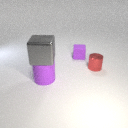
large purple rubber cylinder below large gray metal cube